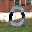
Label: 0